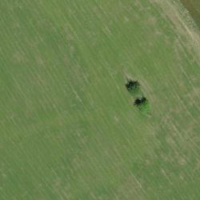
EUNIS habitat code: 52
Species observed at this site:
Prunus padus